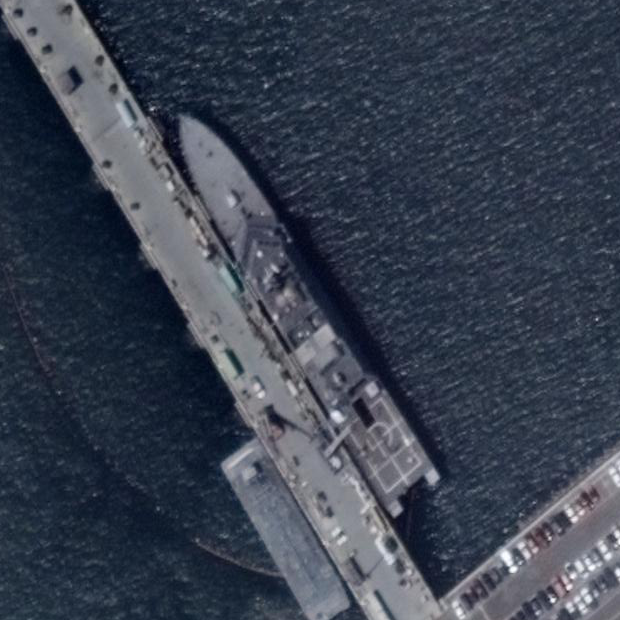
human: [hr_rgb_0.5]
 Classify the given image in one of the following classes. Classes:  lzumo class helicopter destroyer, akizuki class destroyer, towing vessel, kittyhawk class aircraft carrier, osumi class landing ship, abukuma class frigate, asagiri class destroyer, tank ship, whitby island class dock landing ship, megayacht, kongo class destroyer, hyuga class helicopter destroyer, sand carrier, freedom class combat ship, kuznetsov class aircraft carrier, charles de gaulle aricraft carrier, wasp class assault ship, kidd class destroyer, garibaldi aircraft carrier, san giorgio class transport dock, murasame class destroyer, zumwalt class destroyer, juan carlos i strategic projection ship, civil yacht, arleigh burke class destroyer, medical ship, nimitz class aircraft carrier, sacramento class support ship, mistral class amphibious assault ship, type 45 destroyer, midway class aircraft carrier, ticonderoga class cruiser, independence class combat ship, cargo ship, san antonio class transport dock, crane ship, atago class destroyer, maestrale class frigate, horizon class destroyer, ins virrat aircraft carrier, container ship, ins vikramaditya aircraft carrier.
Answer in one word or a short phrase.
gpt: Freedom class combat ship